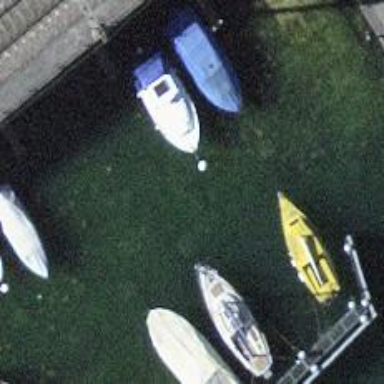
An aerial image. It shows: Marina on leisure land.